Aerial crown-view tile of a tropical tree (Barro Colorado Island, Panama), acquired 20240918:
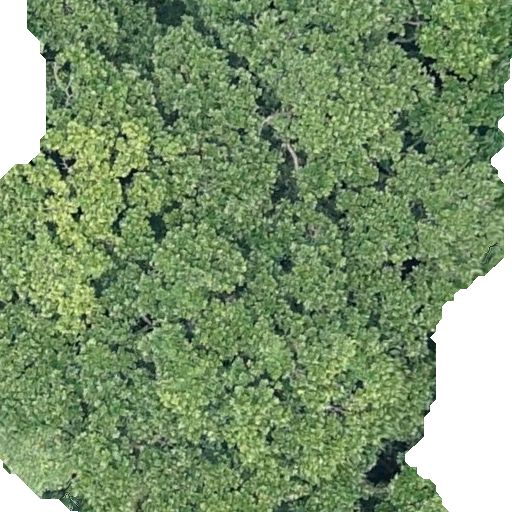
Species: Anacardium excelsum
GBIF accepted scientific name: Anacardium excelsum
Crown area: 609.279 m²